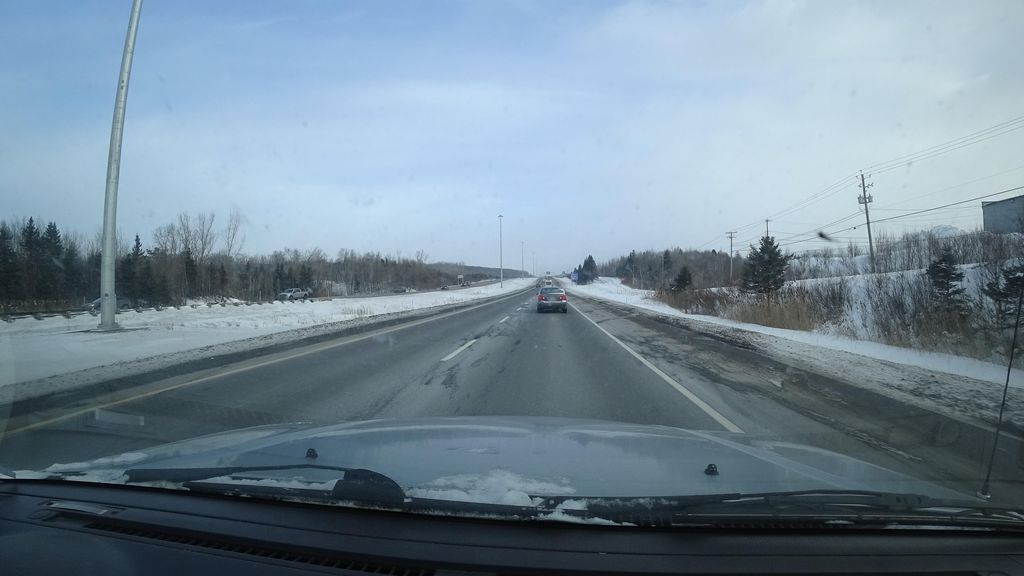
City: quebec_city